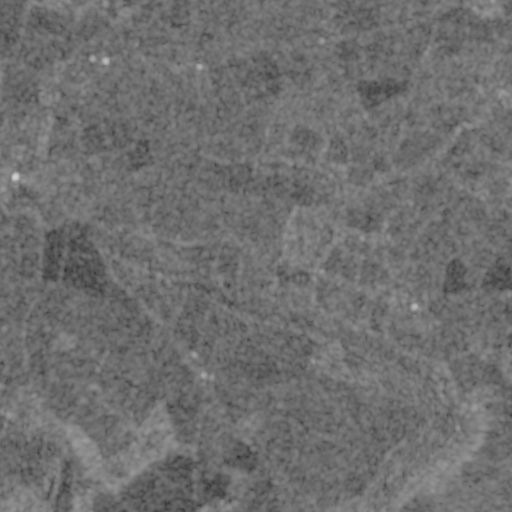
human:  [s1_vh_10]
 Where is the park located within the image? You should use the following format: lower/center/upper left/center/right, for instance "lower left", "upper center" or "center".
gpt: The park is located in the center left of the image.
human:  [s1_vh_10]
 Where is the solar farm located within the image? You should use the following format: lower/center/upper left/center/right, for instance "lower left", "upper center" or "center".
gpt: The solar farm is located in the lower left of the image.
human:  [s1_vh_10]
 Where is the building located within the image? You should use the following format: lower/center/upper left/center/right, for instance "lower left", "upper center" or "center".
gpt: There is no building in the image.

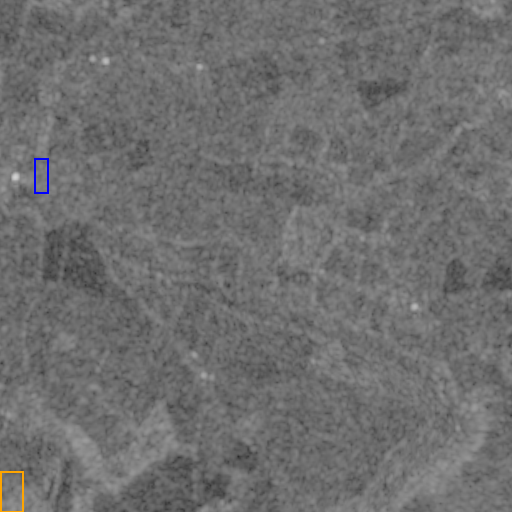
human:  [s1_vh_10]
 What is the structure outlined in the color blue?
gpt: The structure outlined in blue is a parking lot.
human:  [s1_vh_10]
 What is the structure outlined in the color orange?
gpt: The structure outlined in orange is a solar farm.
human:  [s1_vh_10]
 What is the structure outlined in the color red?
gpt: There is no red outline.